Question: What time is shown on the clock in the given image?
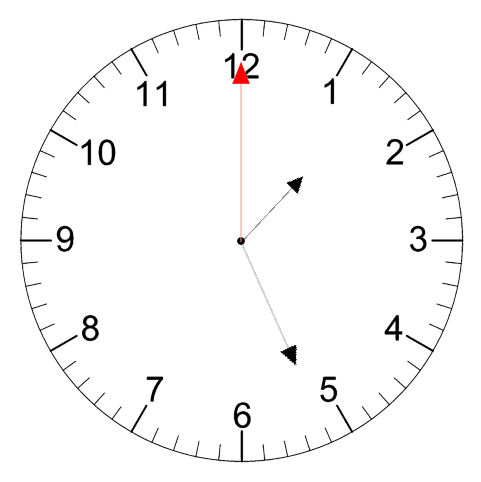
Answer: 01:26:00